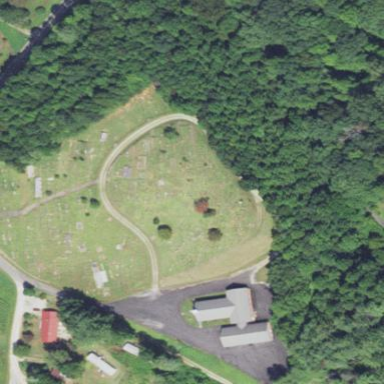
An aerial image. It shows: Cemetery.